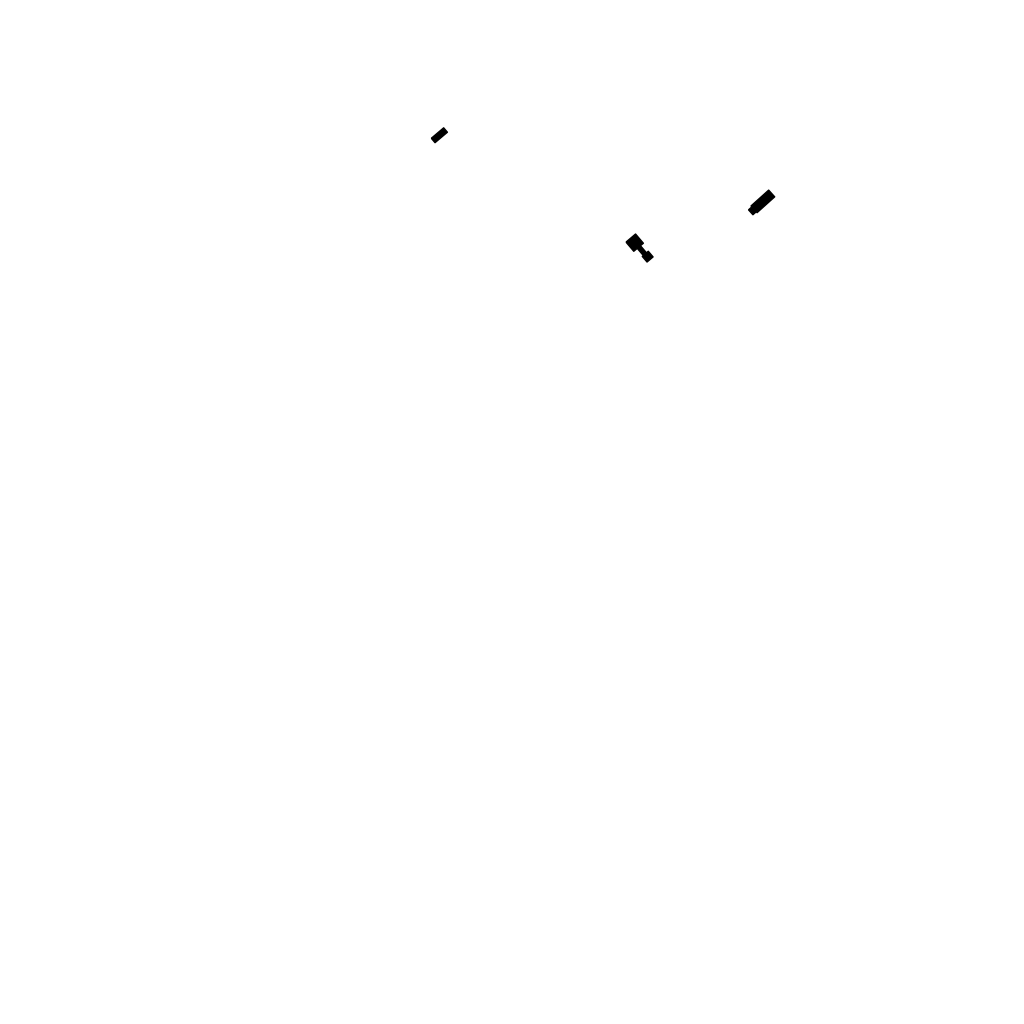
Tags: overhead vector_map, agriculture, industrial, recreation, individual_rise, density_1, Building, 1.0 km²